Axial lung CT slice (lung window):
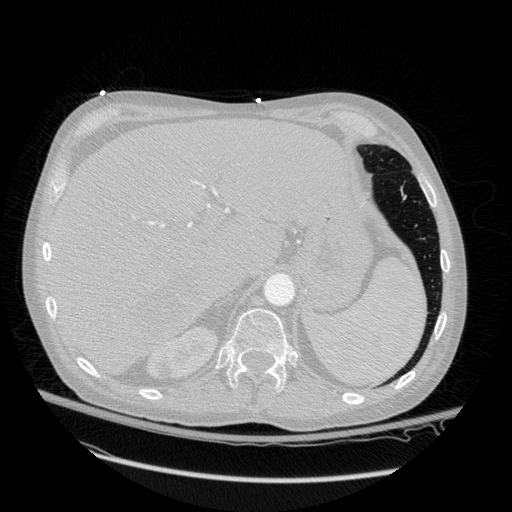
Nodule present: no